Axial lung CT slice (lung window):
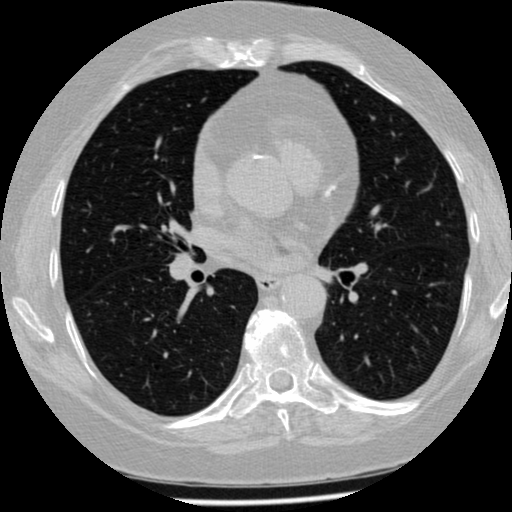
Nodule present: no